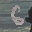
Label: 6